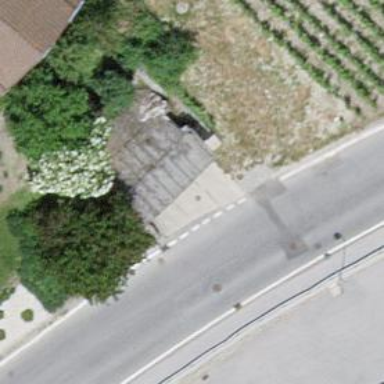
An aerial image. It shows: Garage building.